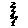
Label: zigzag